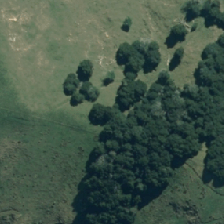
Land cover: indigenous_forest